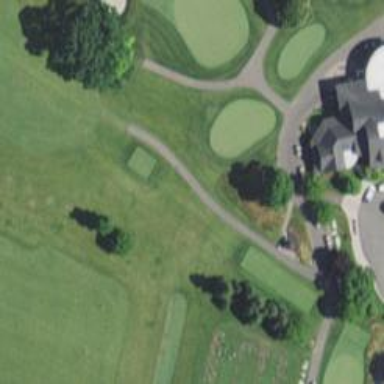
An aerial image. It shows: Path for both roads and golfers.